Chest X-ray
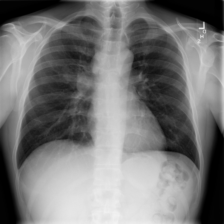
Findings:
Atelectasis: negative
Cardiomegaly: negative
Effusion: negative
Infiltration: negative
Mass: negative
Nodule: negative
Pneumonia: negative
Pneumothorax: negative
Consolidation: negative
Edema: negative
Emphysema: negative
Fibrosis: negative
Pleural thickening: negative
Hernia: negative